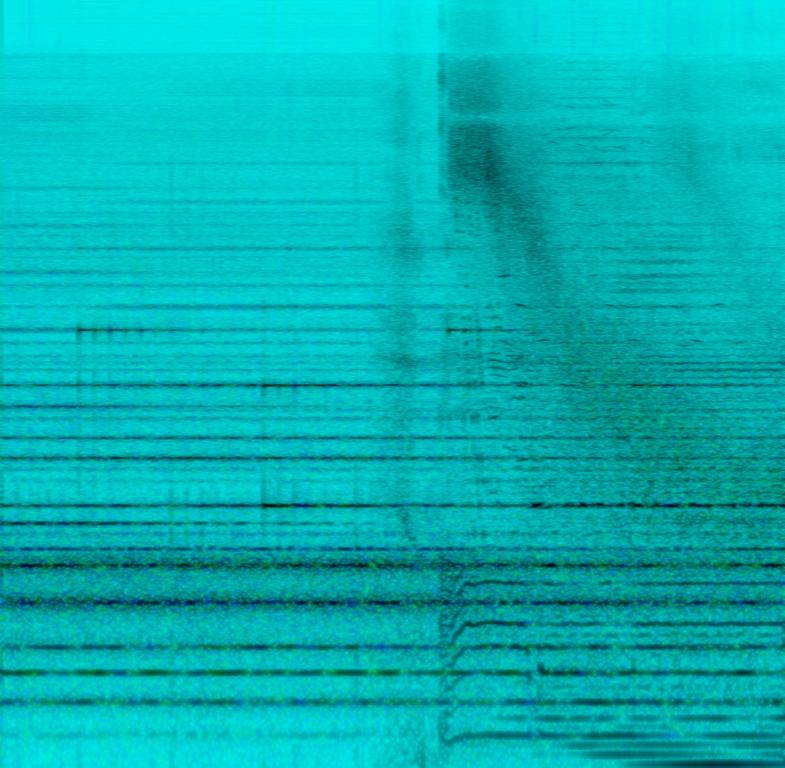
This song contains a male voice chanting a melody in the midrange while a synth is playing a drone full of overtones. Other synth pads are overlaying in a higher register while again other synth pluck sounds are playing a melody in a high key. This song may be playing in a meditation session.